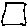
Label: square